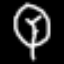
Label: leaf